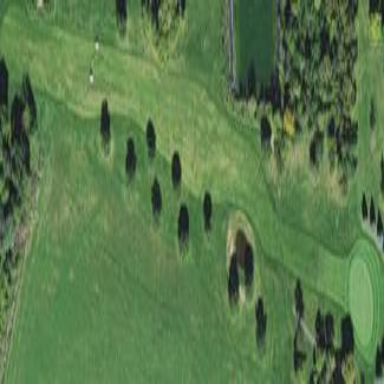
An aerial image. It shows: Grassy golf pitch and fairway for the sport of golf.